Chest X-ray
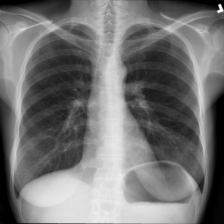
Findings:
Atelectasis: negative
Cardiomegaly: negative
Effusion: negative
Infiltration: negative
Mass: negative
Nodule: negative
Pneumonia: negative
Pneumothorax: negative
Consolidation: negative
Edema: negative
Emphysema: negative
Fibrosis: negative
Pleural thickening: negative
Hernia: negative